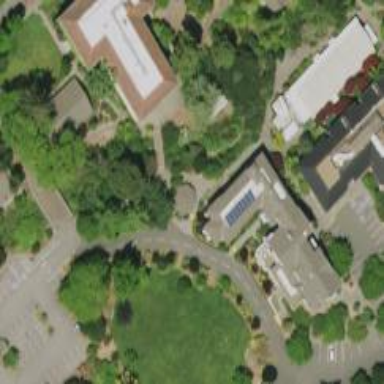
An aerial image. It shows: University building.